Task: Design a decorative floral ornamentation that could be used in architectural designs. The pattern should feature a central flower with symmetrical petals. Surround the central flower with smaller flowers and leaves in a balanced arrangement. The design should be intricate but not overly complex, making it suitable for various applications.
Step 166:
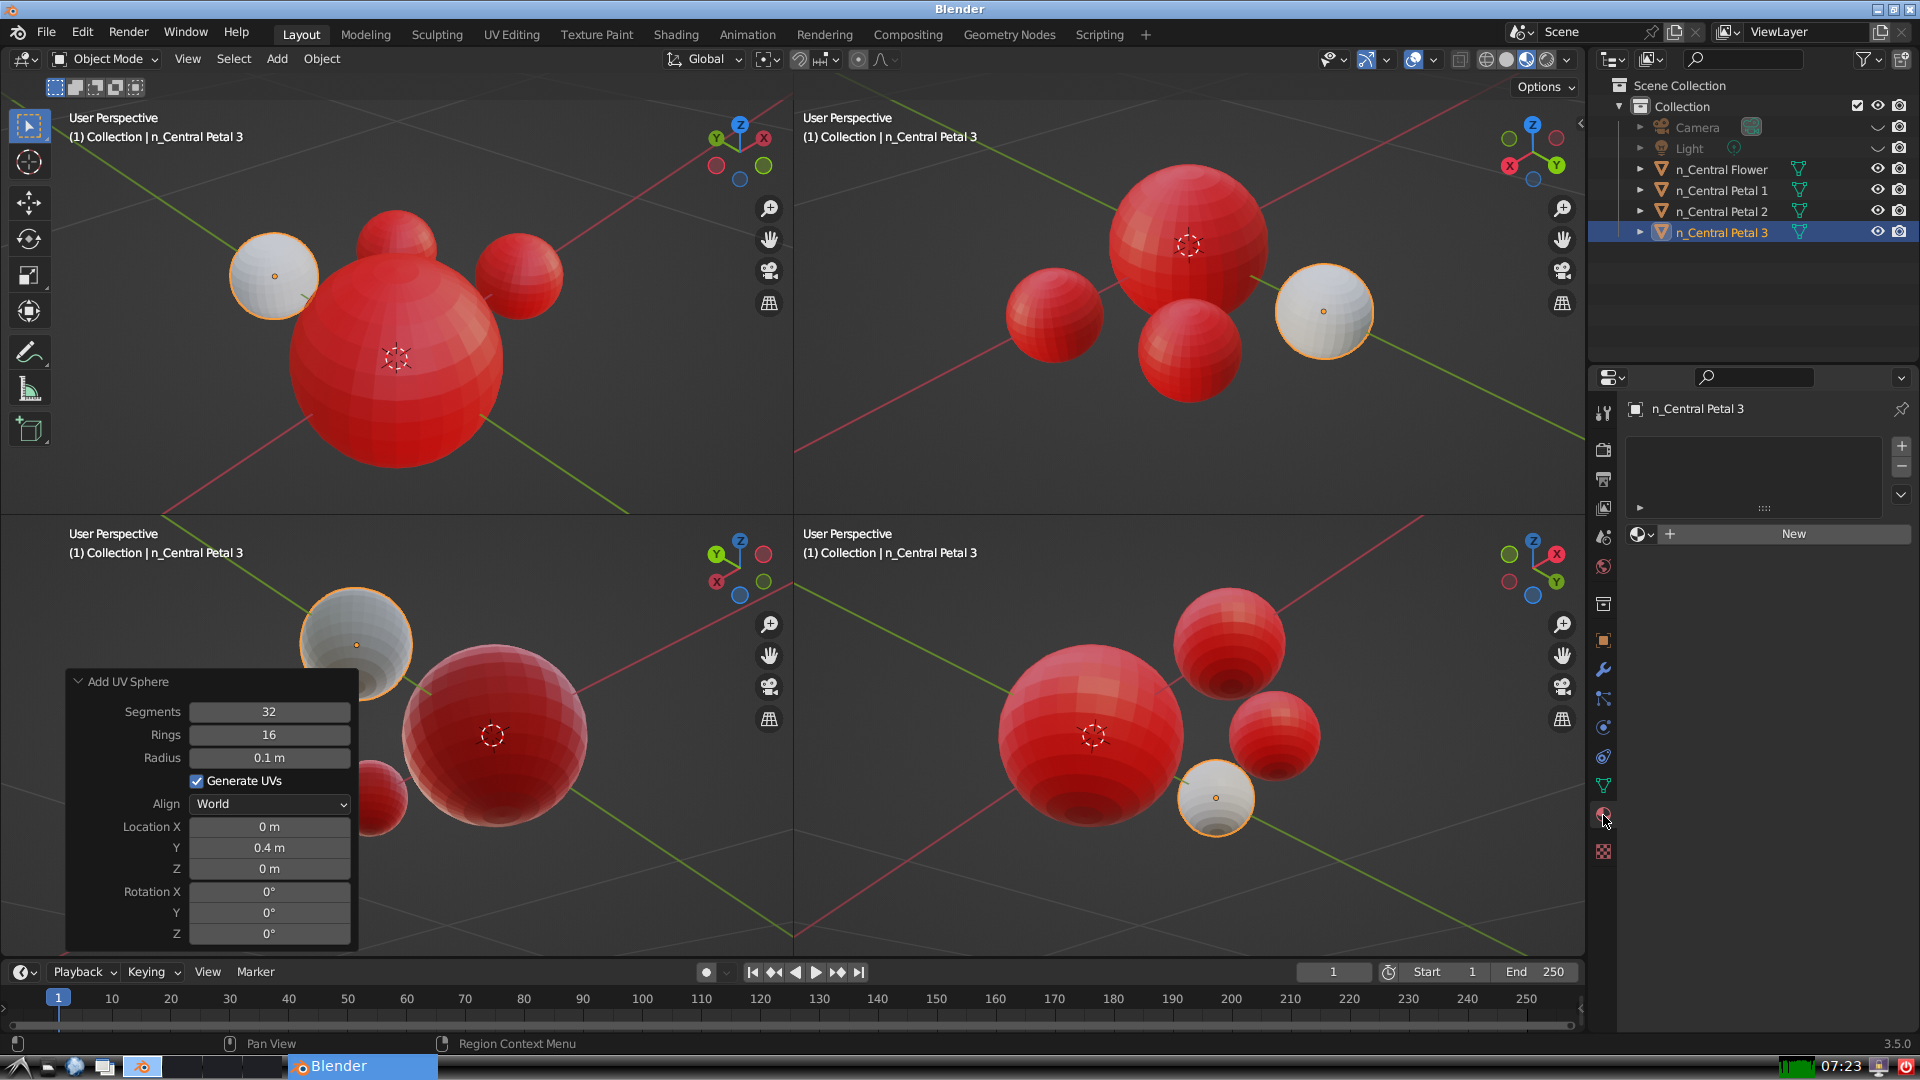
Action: {"mouse_move": [1636, 534]}